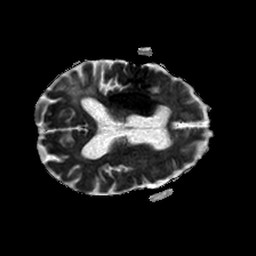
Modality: ADC
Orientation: axial
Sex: female
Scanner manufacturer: philips
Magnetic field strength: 1.5 T
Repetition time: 3.395 s
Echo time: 0.06922 s